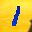
Label: 1